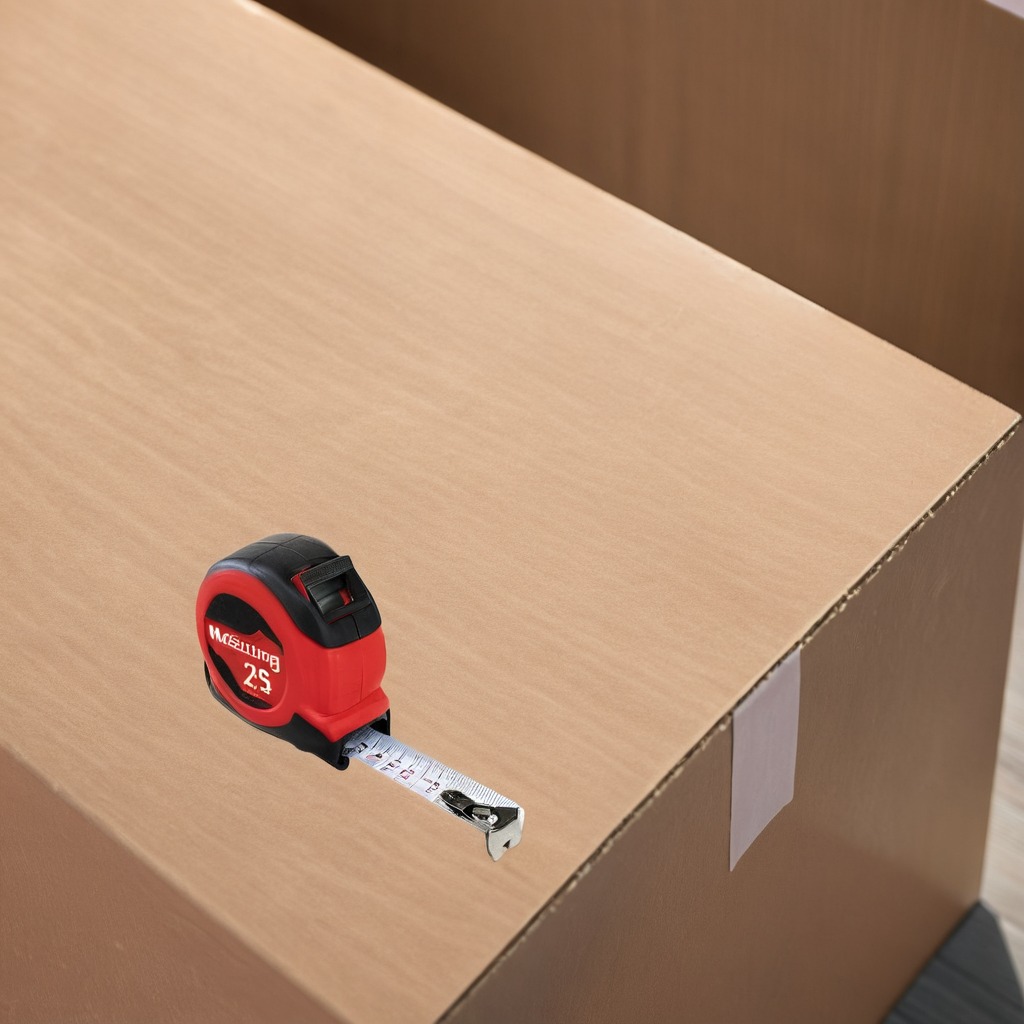
A measuring tape is lying on the cardboard box surface.